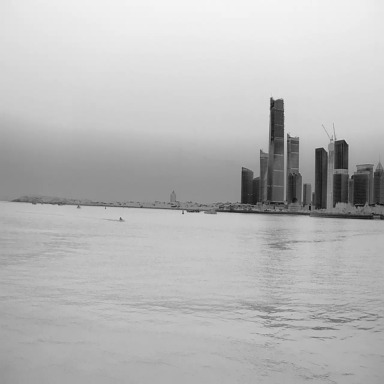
There are two canoes in the infrared image.